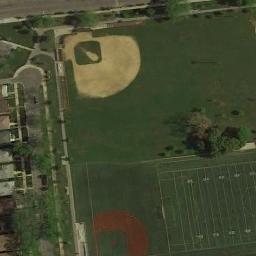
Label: baseball_diamond